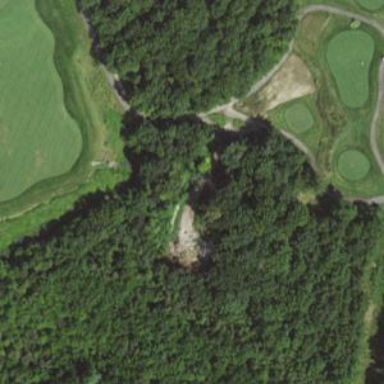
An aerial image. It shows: Path for golf carts.